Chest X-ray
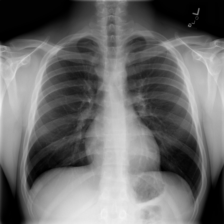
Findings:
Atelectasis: negative
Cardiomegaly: negative
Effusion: negative
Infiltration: negative
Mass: negative
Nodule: negative
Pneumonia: negative
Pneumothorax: negative
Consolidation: negative
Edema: negative
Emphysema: negative
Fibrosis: negative
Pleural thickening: negative
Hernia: negative